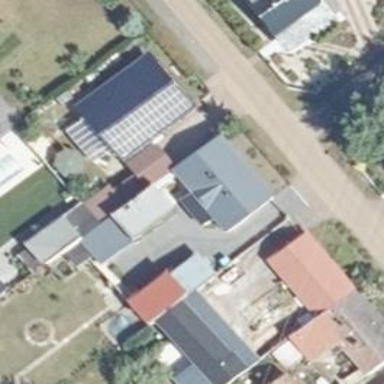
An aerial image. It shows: Terrace building.